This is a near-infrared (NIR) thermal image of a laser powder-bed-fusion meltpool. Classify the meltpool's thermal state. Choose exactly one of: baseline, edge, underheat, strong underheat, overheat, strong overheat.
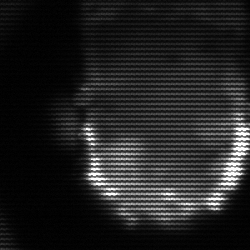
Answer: baseline